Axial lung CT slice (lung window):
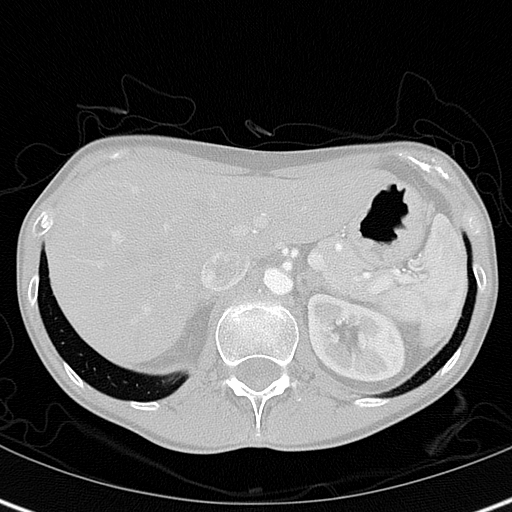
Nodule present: no